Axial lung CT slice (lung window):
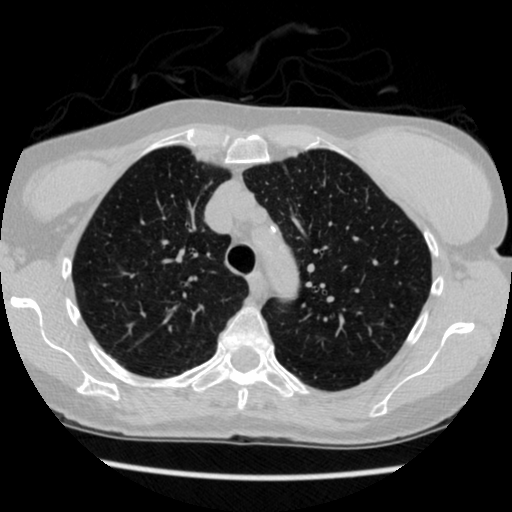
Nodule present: no